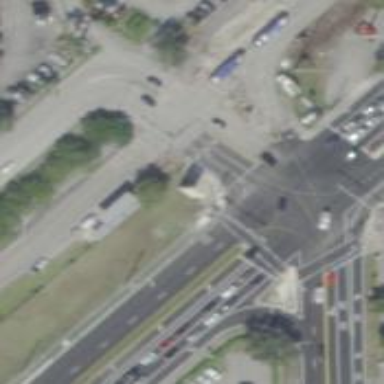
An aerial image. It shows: Crossing with marked lines on the road.